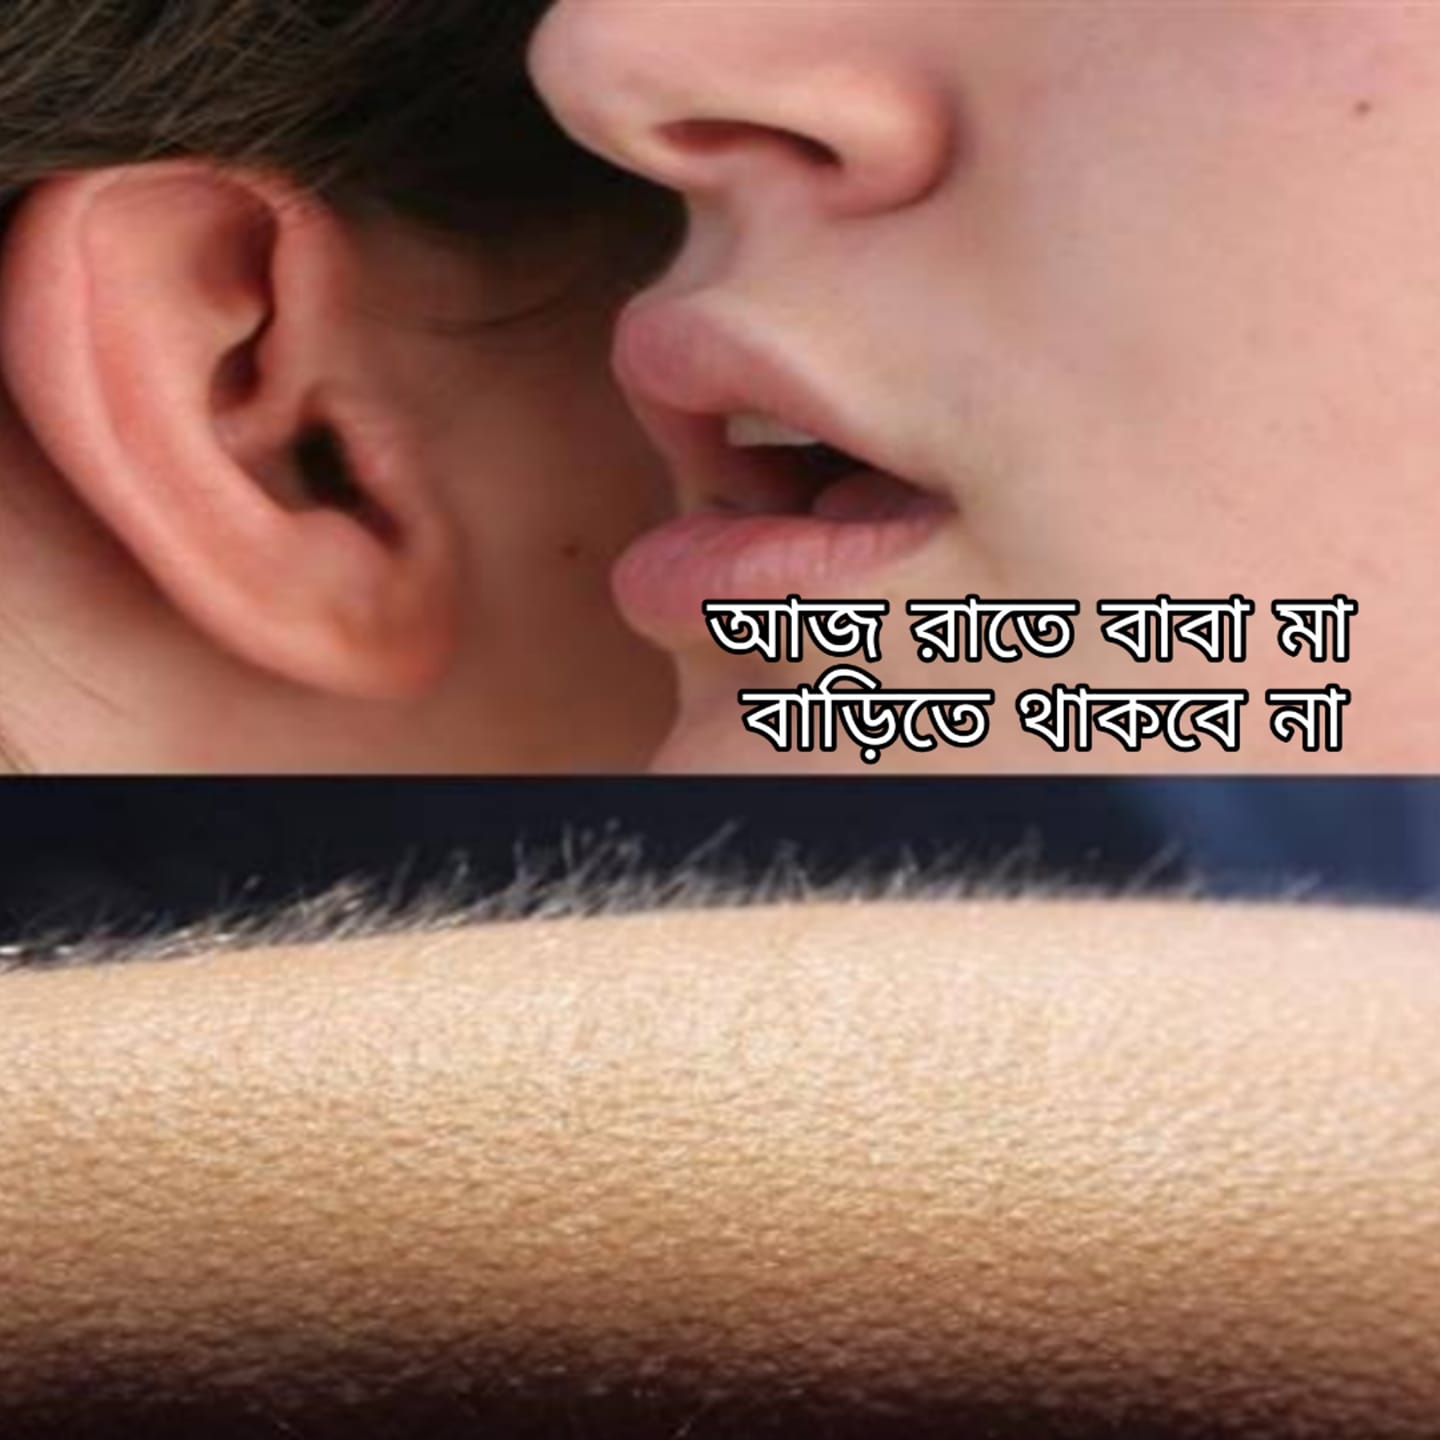
Caption: আজ রাতে বাবা মা বাড়িতে থাকবে না
Label: non-hate